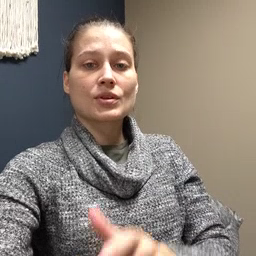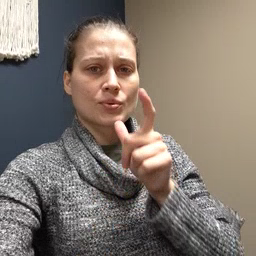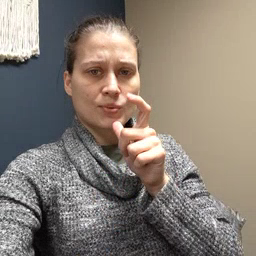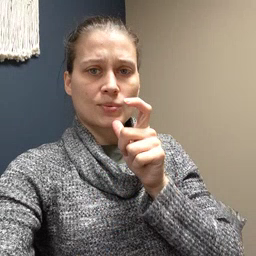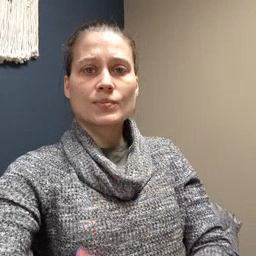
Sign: who